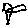
Label: bird